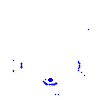
Particle: electron